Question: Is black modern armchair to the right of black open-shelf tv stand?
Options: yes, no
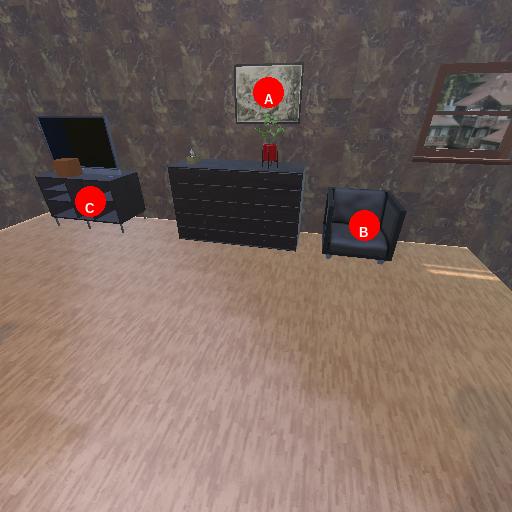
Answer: yes